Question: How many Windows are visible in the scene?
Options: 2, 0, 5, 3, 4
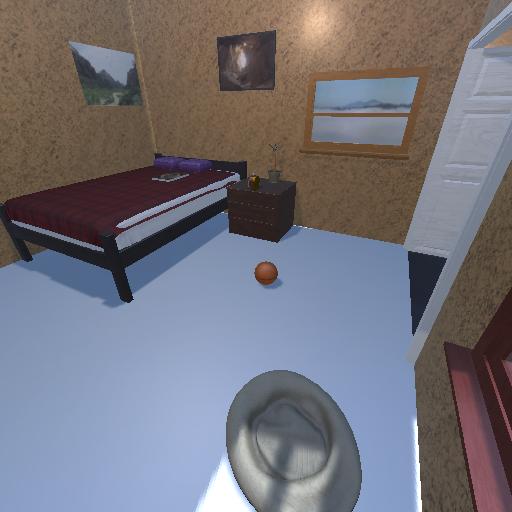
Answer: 2